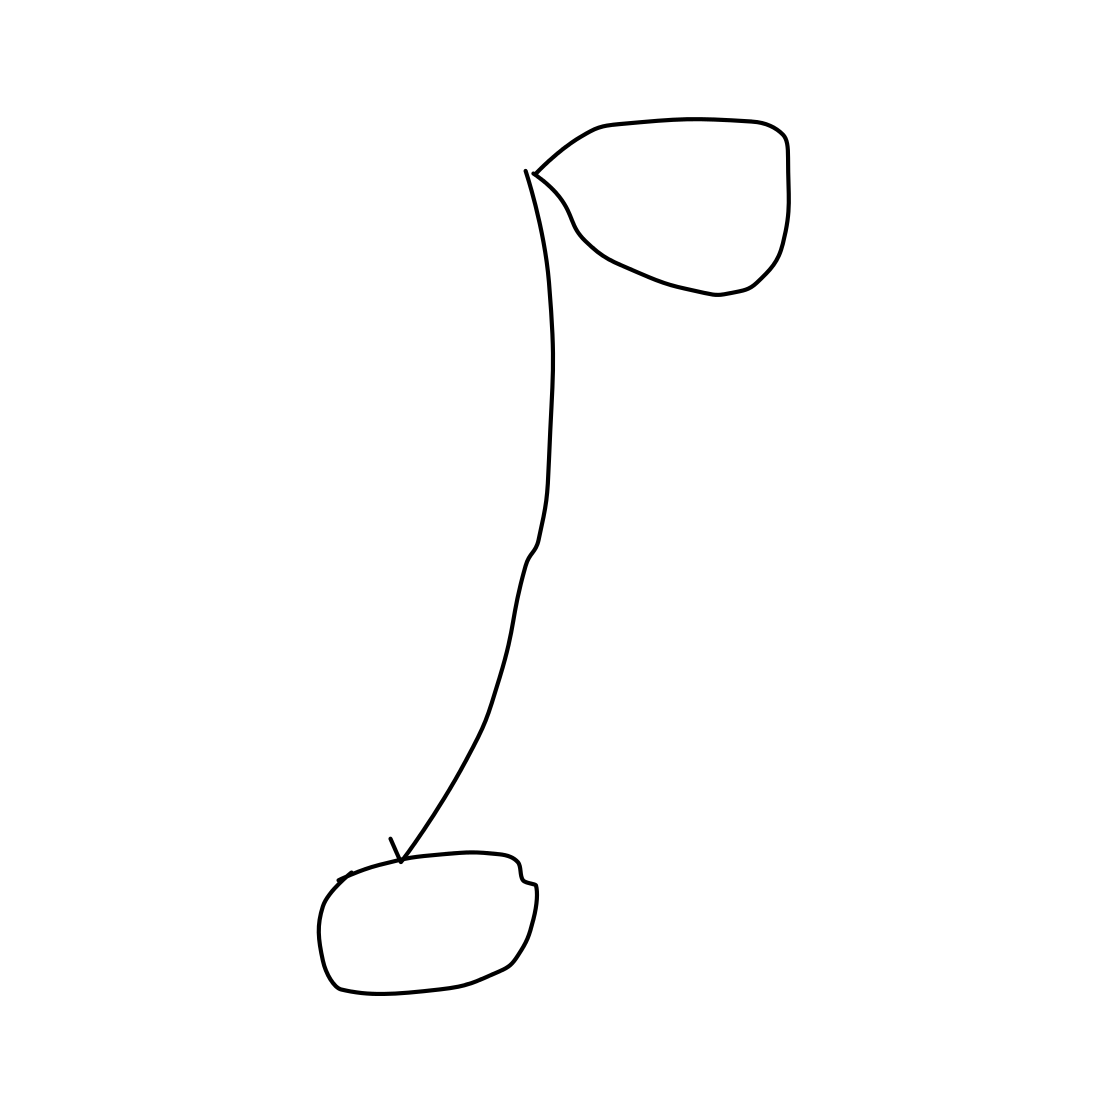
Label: streetlight